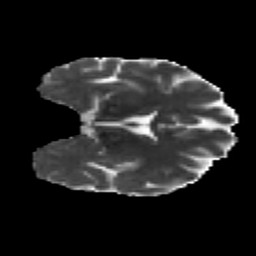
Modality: MD
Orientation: coronal
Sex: male
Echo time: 0.114 s